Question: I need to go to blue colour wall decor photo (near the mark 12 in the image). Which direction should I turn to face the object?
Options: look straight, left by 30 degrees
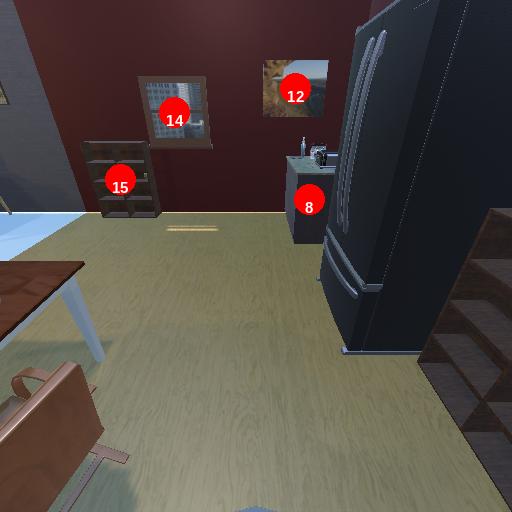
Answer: look straight